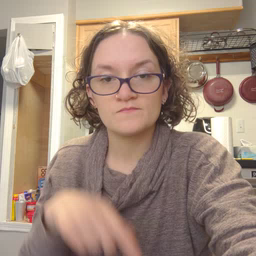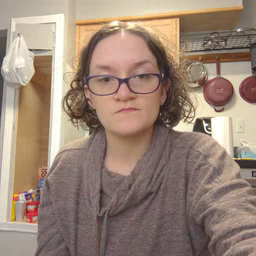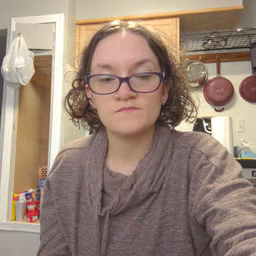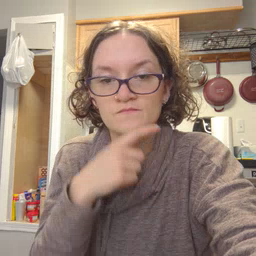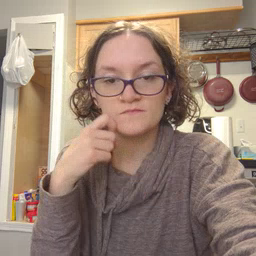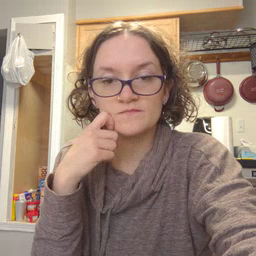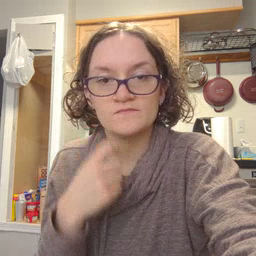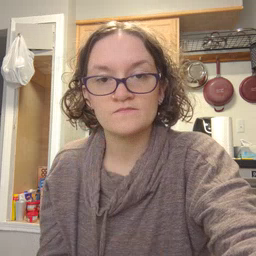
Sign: dry